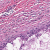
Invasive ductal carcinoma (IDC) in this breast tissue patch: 0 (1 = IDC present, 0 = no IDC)